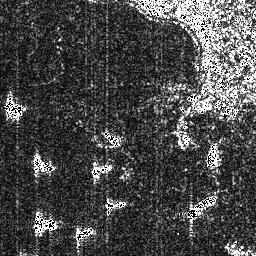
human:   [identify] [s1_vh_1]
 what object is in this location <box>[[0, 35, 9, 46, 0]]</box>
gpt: <ref>1 medium ship at the left</ref>